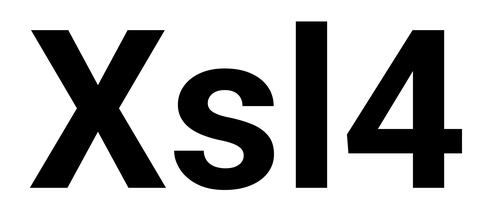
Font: Roboto_Bold